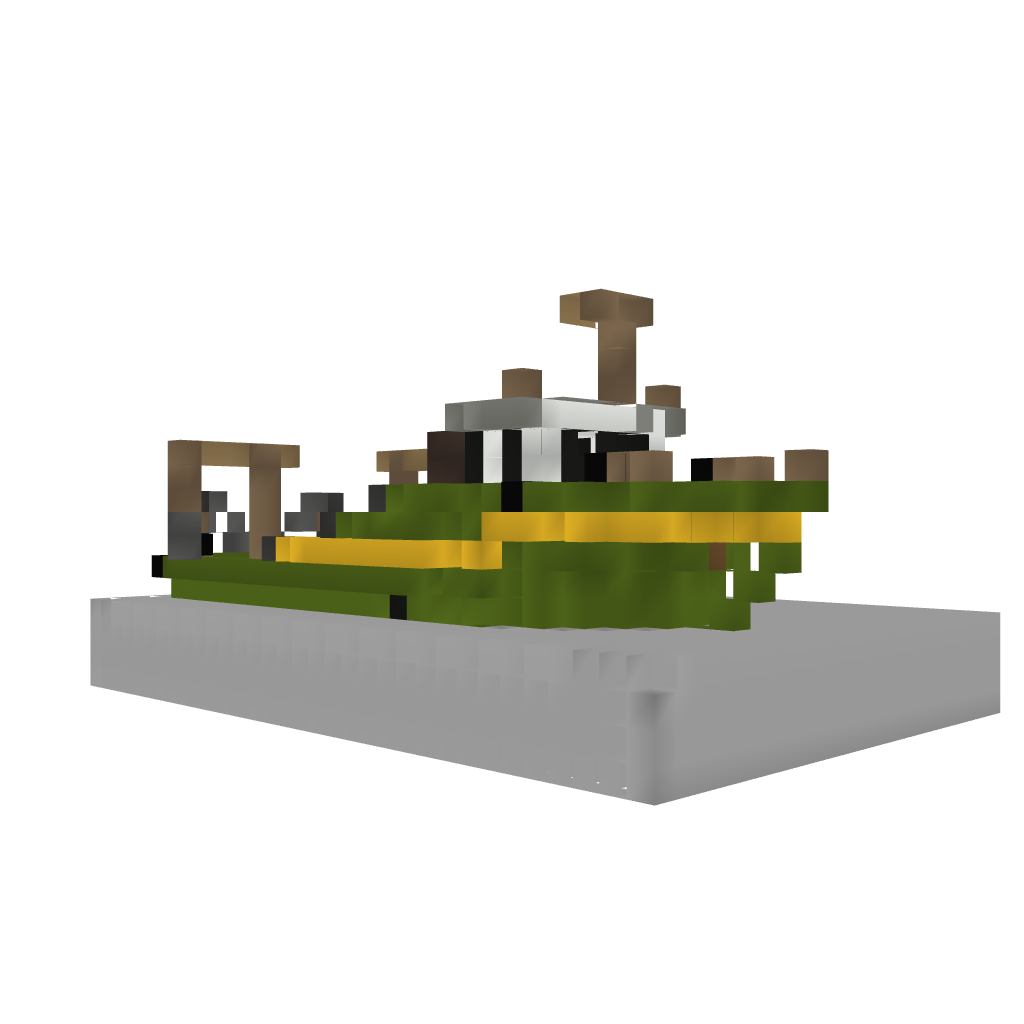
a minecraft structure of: Fishing boat